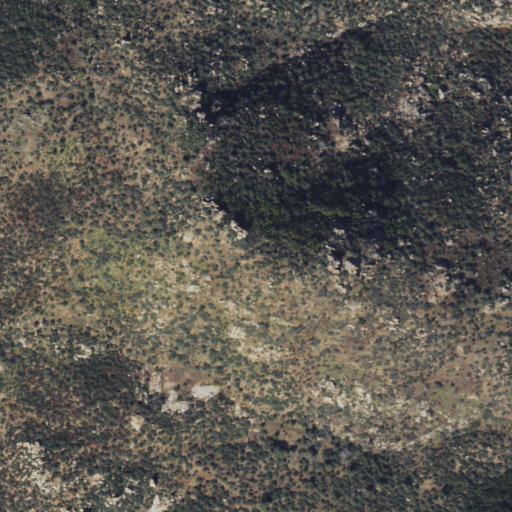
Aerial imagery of mountain in Arizona named Bull Mountain containing shrub and grassland